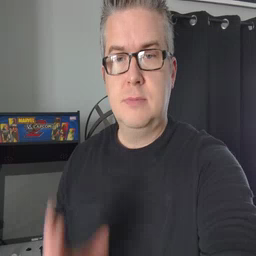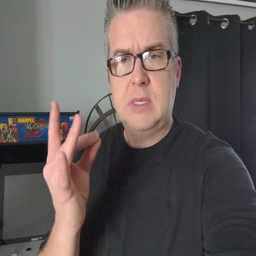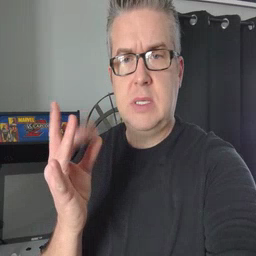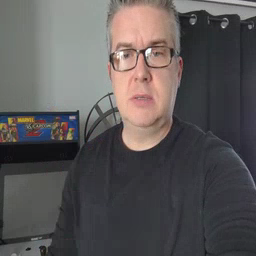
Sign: sticky